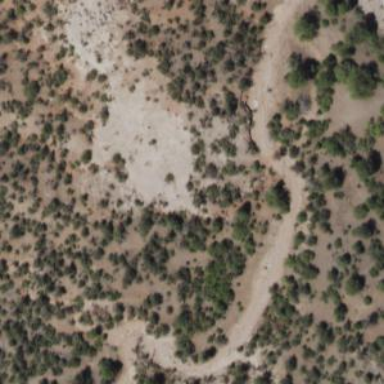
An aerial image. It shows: Area covered in scrub vegetation.